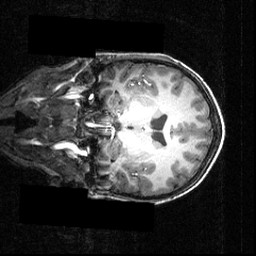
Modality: T1w
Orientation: coronal
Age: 12
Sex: male
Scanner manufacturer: siemens
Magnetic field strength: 3.951 T
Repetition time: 1.5 s
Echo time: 0.00335 s